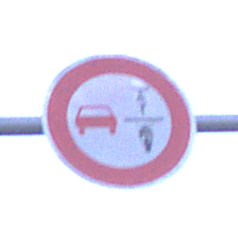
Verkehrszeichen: VerbotUeberholenEinspurigeFahrzeuge
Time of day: SunriseSunset
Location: Outdoor (Suburban)
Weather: PartlyCloudy
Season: NotSpecified
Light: Natural